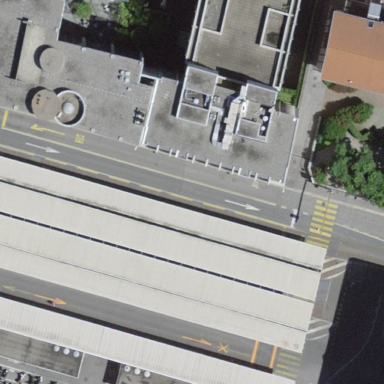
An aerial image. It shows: Bus station that also serves as public transport station.